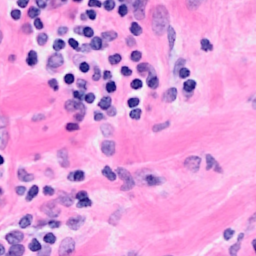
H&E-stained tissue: Breast